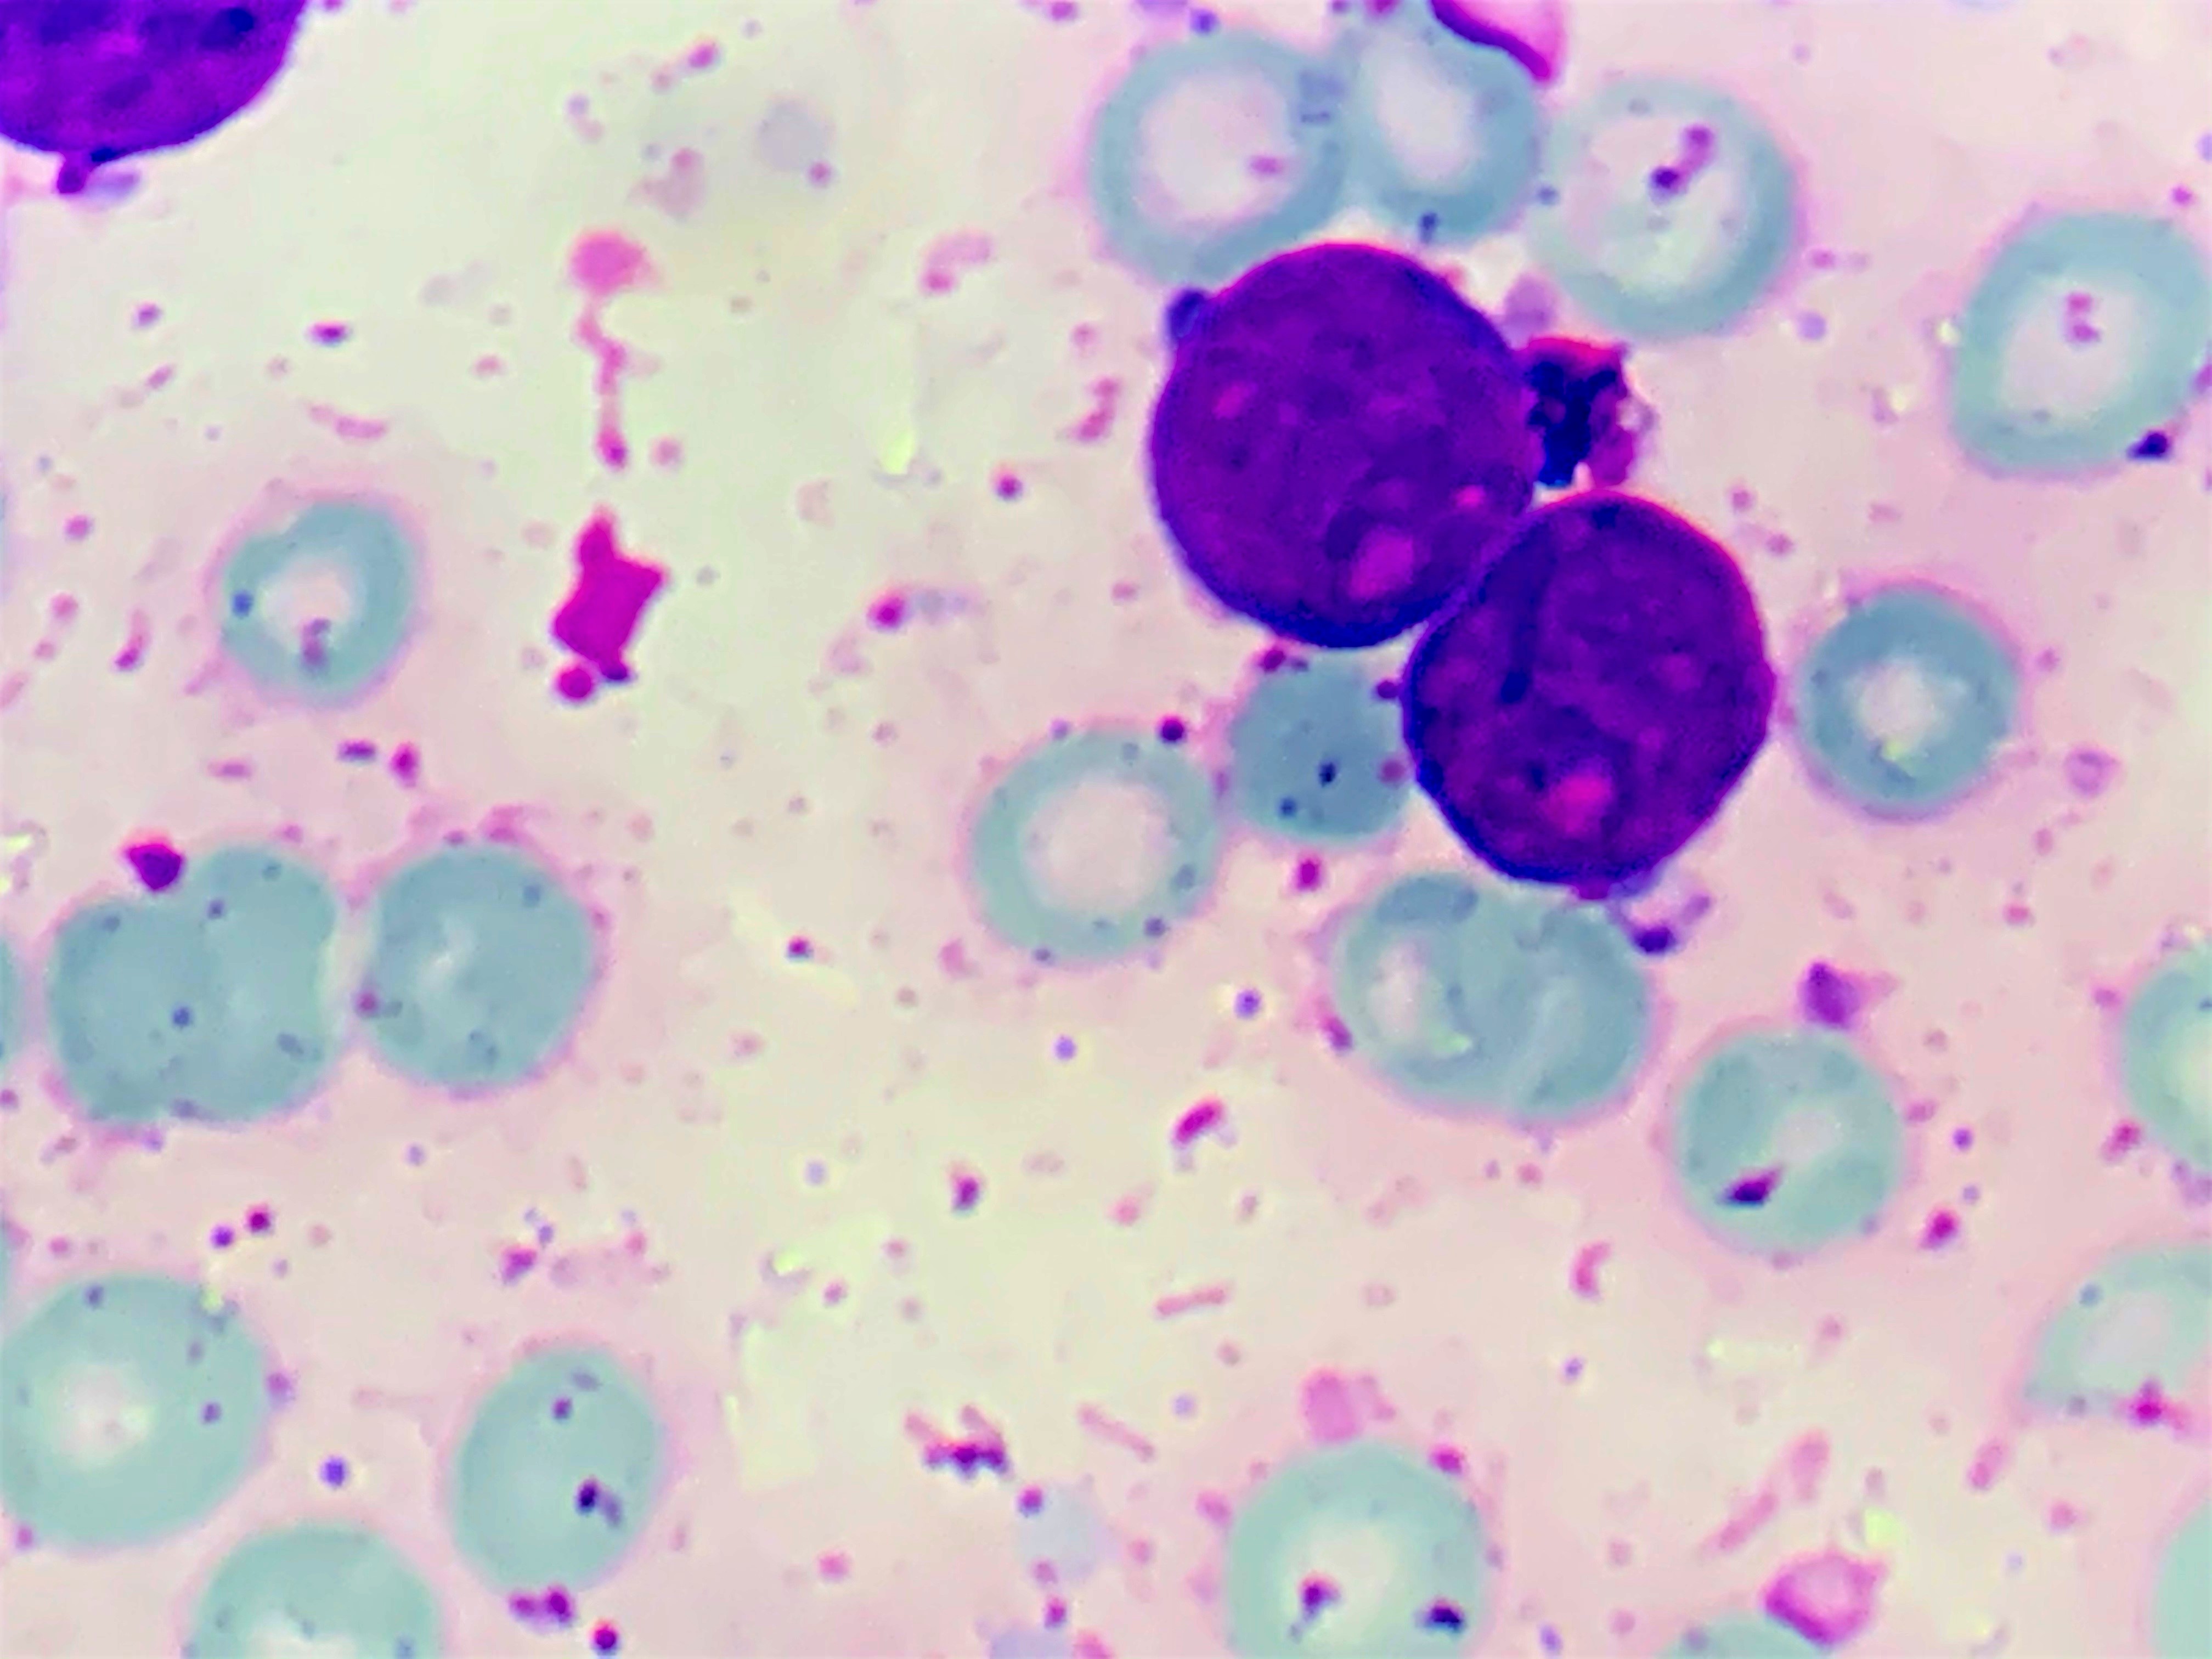
Cell type: BLAST CELLS